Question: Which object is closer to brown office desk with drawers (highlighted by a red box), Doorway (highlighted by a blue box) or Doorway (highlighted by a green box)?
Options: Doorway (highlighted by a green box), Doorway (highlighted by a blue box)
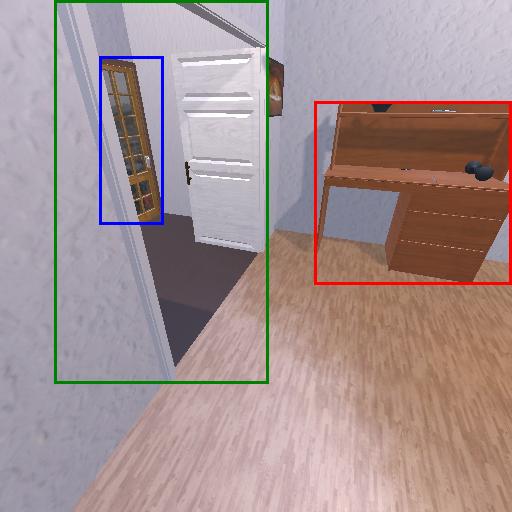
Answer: Doorway (highlighted by a green box)